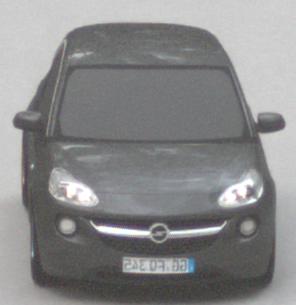
Make: Opel
Model: ADAM 1.2
Detailed model: ADAM
Model produced from: 2013/01
Model produced until: 2014/11
Doors: 3
Color: gray
Road condition: dry road
Daytime: sunrise or sunset
Contrast: medium contrast